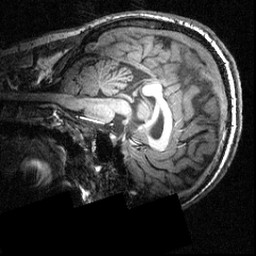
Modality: T1w
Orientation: sagittal
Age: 20
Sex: male
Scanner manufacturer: siemens
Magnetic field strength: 3.951 T
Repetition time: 1.5 s
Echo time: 0.00335 s